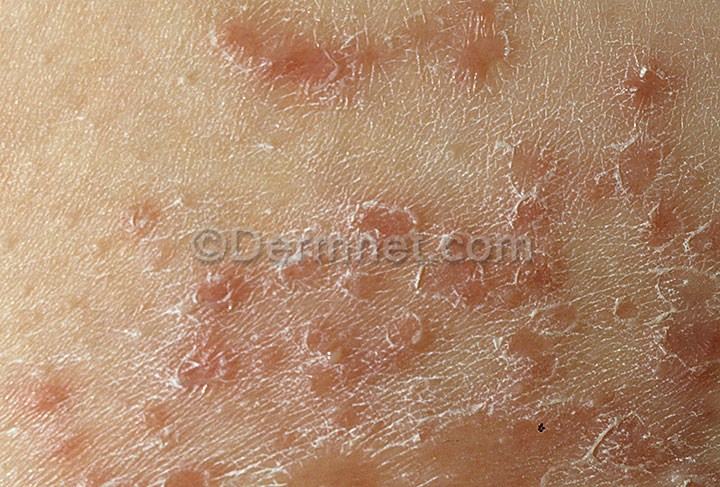
Disease: Tinea Ringworm Candidiasis and other Fungal Infections